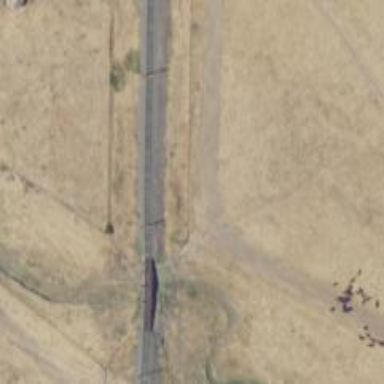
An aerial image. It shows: Preserved railway bridge with electrified contact lines.